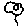
Label: flower